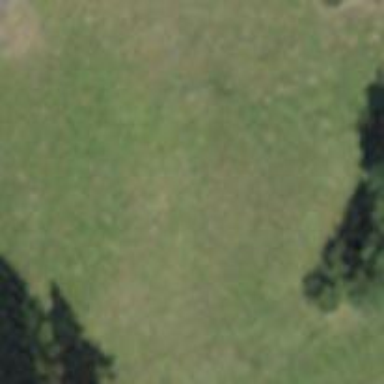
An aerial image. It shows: Area covered with grass.